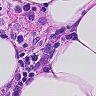
Metastatic tissue present: no